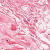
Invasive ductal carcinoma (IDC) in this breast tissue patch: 0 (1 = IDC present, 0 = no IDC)